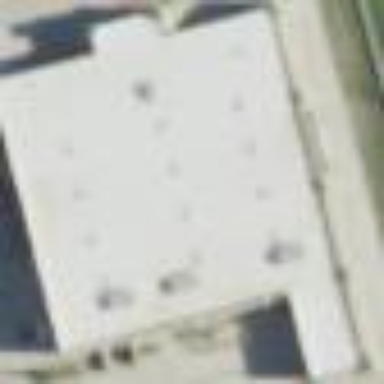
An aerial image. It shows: Outdoor shop located inside building.